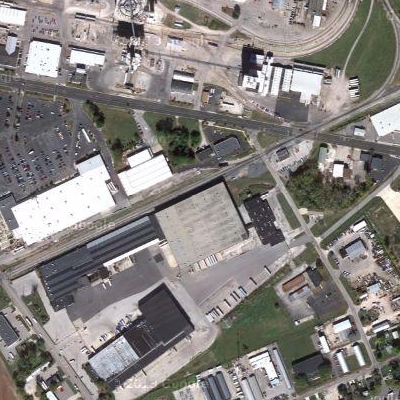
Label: cIndustry